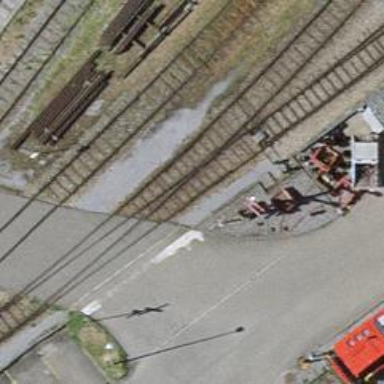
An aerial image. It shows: Railway switch.